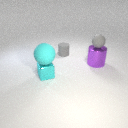
large purple metal cylinder to the right of small cyan metal cube